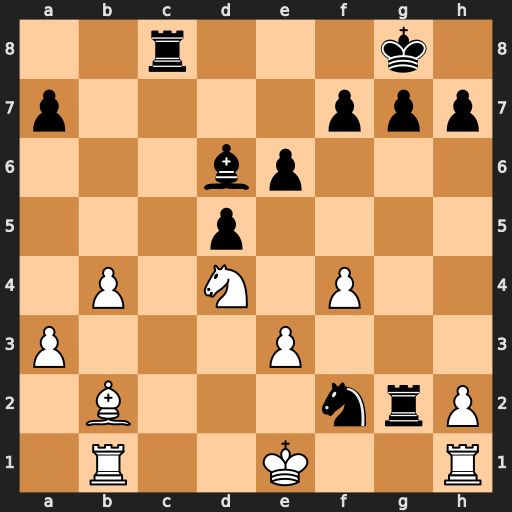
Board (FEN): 2r3k1/p4ppp/3bp3/3p4/1P1N1P2/P3P3/1B3nrP/1R2K2R
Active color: w
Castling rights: K
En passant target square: -
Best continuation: Kf1 Nxh1 Kxg2